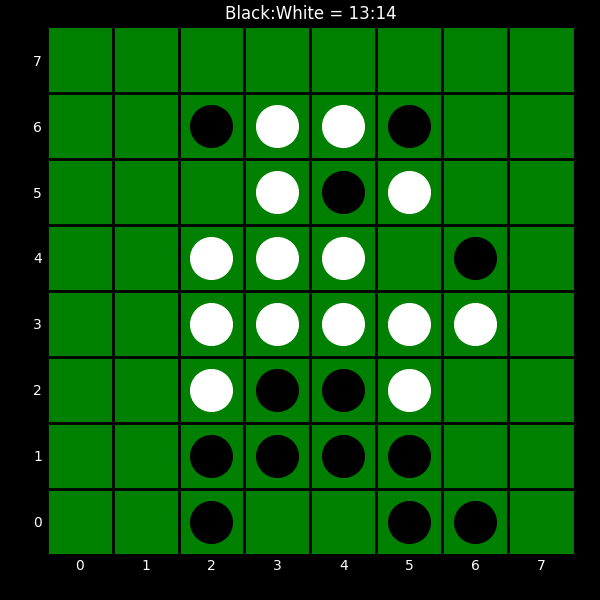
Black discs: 13
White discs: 14